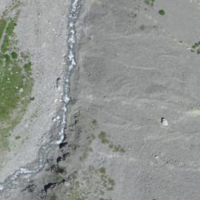
EUNIS habitat code: 48
Species observed at this site:
Tussilago farfara